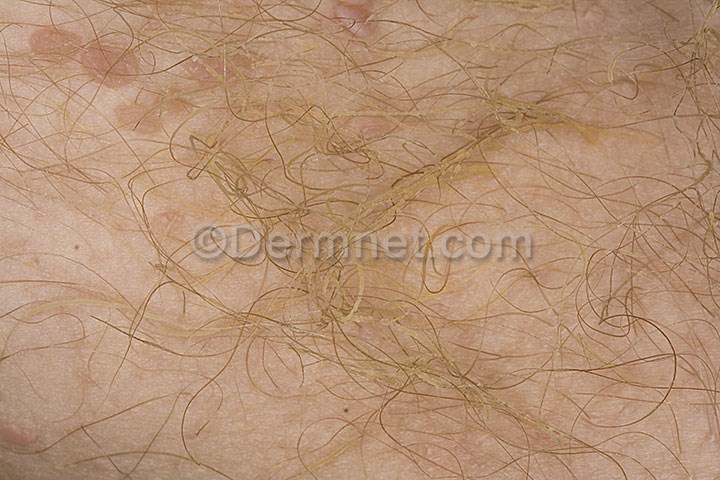
Disease: Hair Loss Photos Alopecia and other Hair Diseases